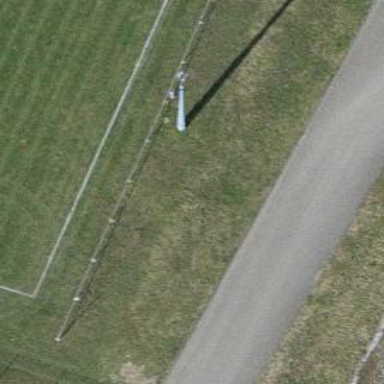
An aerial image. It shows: Mast structure.